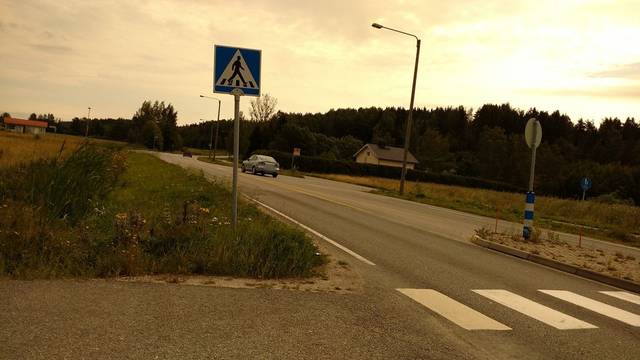
Region: Finland
Coordinates: 60.426, 22.487